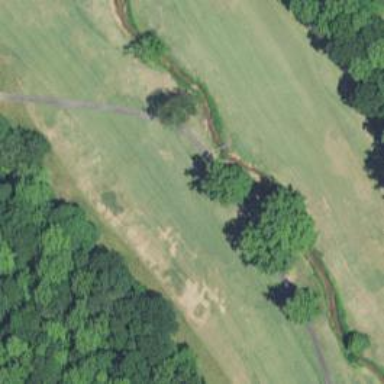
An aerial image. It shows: Path bridge with view of golf course.